Question: Imagine I've a layout folder named 'layout-port'. This layout contains the two-layouts you can see in the picture below (handset).
In the other hand, I've a 'layout' folder which is used when the screen orientation is not in portrait mode, so it's in landscape.

However, when I rotate a device with a small screen, it's going to use the portrait layout, but as the screen is so small, its not optimal and it doesn't look good as the two fragments layout is mainly focused for atleast 600dp tablets.
So the question is,
I've been checking the docs <URL> but it doesn't seem to be able to combine smallest width & orientation.
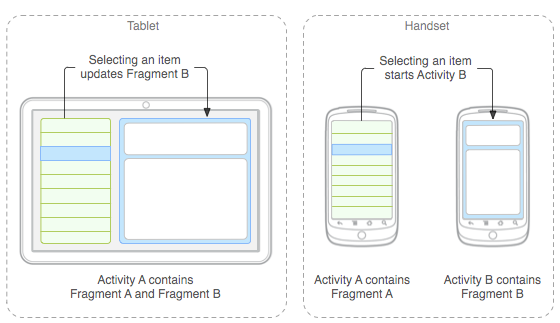
Answer: Put the tablet layout in your 'res/layout-w600dp' or whatever smallest width you want to support for the two pane layout.